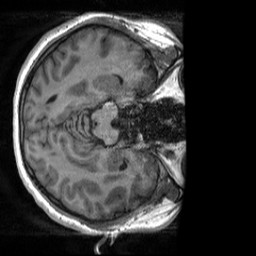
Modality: T1w
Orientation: axial
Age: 21
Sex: female
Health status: healthy
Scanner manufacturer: siemens
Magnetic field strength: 3 T
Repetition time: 2 s
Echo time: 0.00232 s